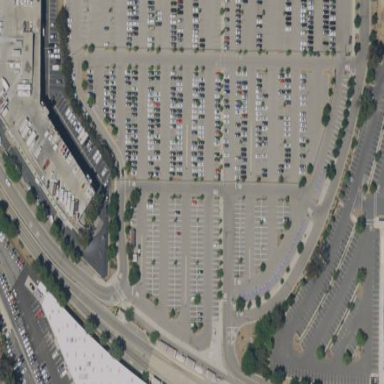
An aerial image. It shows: Parking area with asphalt surface designed for park and ride use.